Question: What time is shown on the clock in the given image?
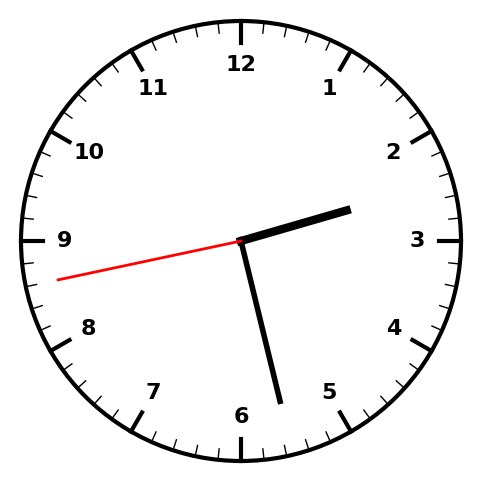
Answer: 02:27:43